Sex: M
Age: 64
Scanner: Prisma
Primary tumour origin: Other
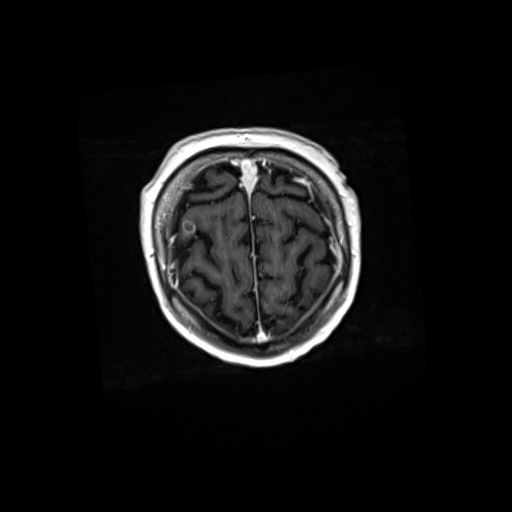
Segmented lesion volume (cc): 0.4241
Number of lesion components: 1